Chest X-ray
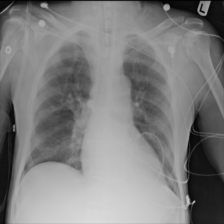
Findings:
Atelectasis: negative
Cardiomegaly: negative
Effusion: negative
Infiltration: negative
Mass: negative
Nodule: negative
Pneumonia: negative
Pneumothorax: negative
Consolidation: negative
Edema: negative
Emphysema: negative
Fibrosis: negative
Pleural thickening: negative
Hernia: negative